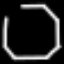
Label: octagon